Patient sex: M
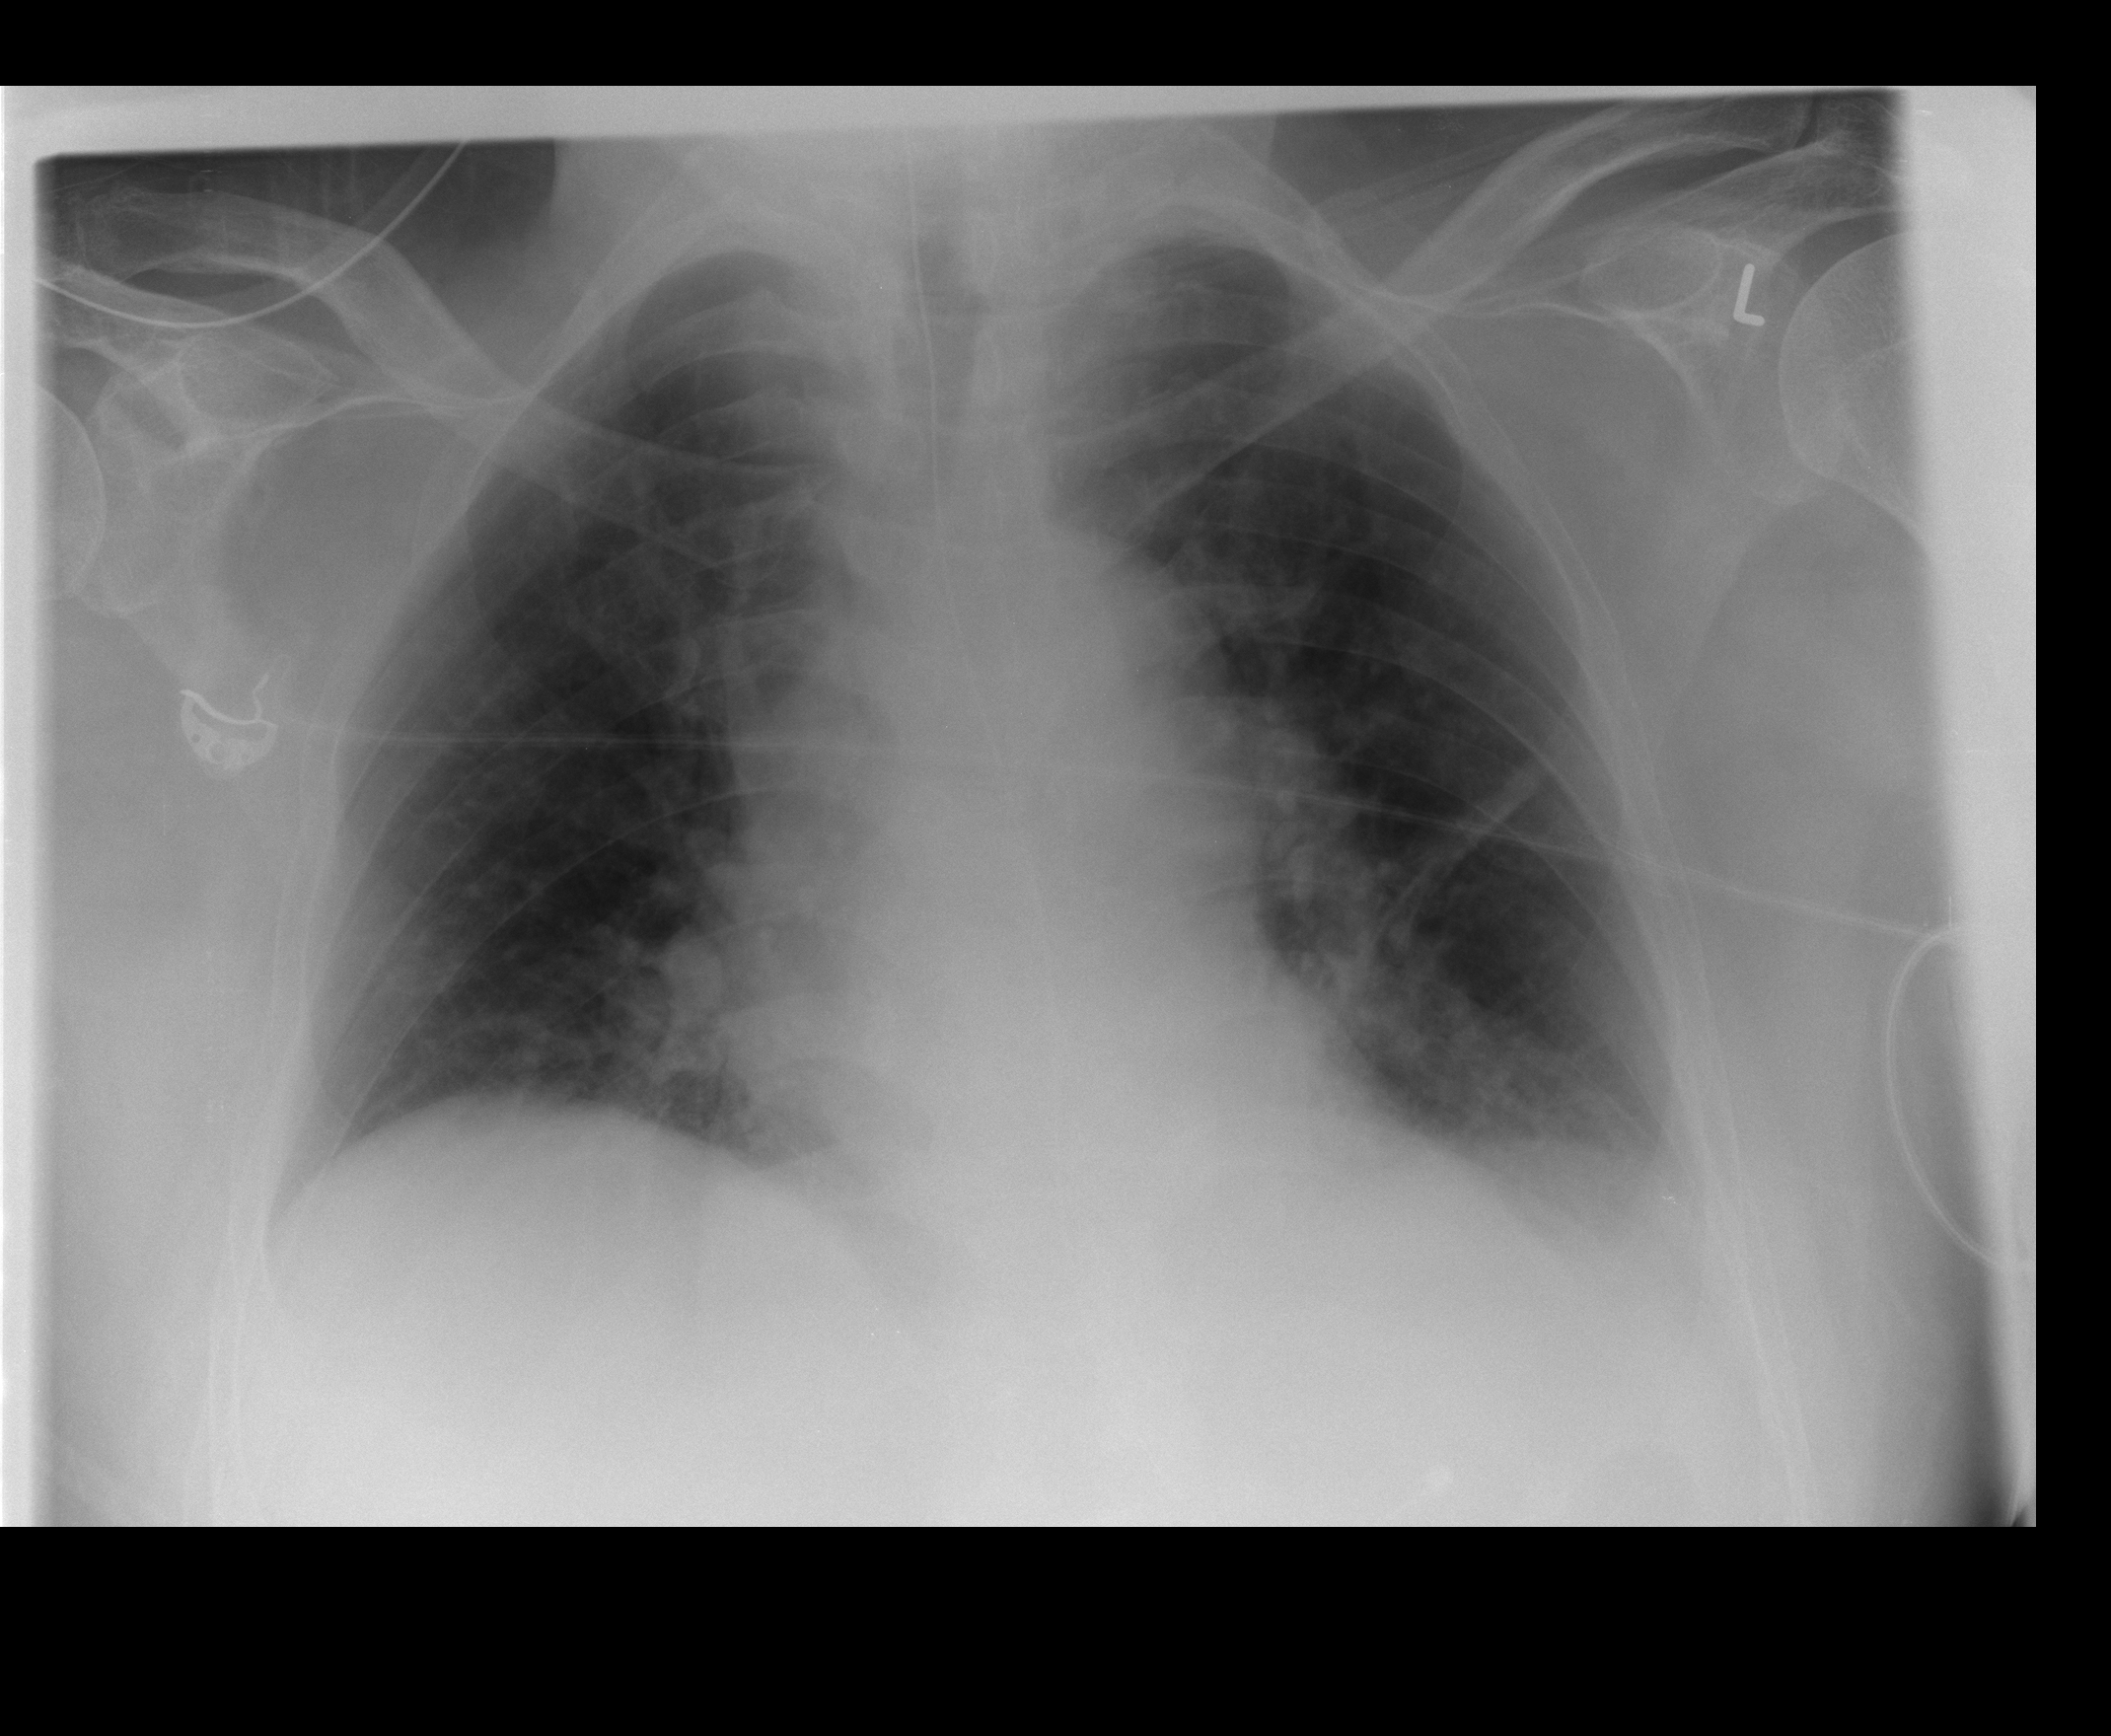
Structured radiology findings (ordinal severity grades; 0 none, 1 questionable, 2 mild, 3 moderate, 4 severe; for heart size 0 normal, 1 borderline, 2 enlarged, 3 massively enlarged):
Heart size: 0
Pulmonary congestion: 2
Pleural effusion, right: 0
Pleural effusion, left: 0
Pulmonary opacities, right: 0
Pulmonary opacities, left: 0
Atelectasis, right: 0
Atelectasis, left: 0